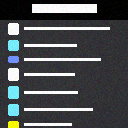
Screen state: on